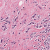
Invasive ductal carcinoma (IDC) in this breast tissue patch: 1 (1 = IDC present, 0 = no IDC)